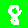
Digit: 8